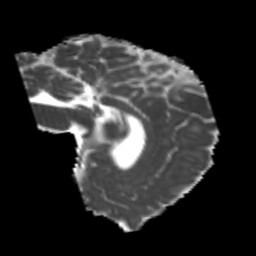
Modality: MD
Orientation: sagittal
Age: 21
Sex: male
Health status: healthy
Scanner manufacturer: philips
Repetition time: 7.389 s
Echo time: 0.08599 s